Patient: sex F, age 73
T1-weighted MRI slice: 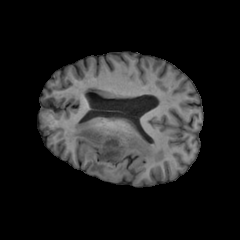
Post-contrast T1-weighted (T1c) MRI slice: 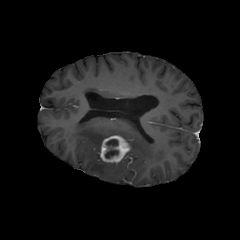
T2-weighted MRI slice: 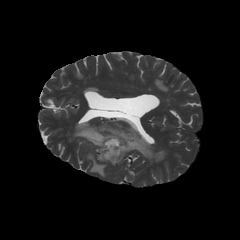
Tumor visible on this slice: yes
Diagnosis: Glioblastoma, IDH-wildtype
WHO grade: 4